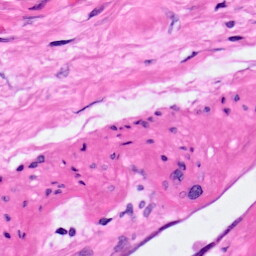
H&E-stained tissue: Pancreatic